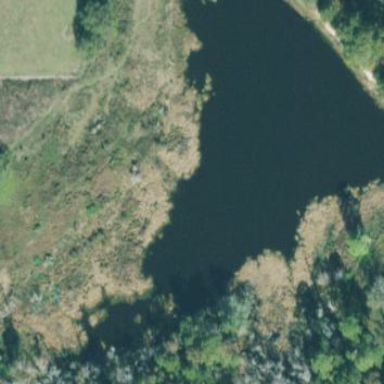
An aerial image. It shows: Reservoir of natural water.